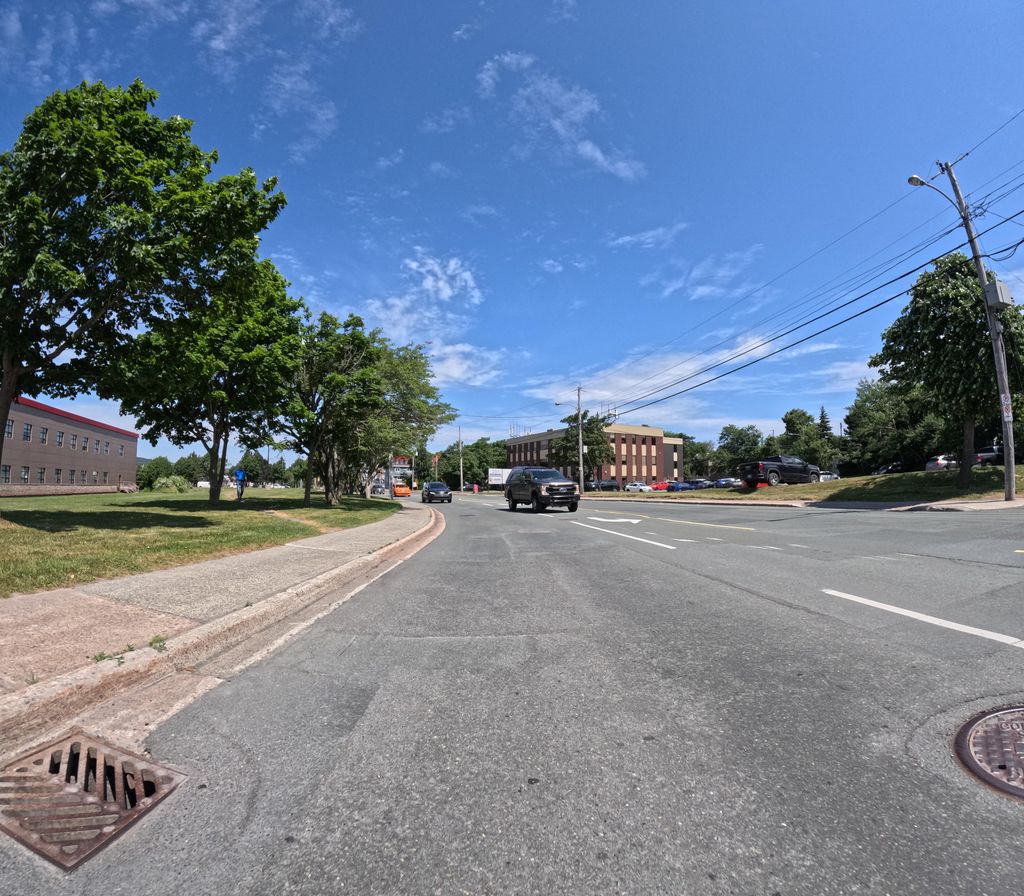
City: st_johns